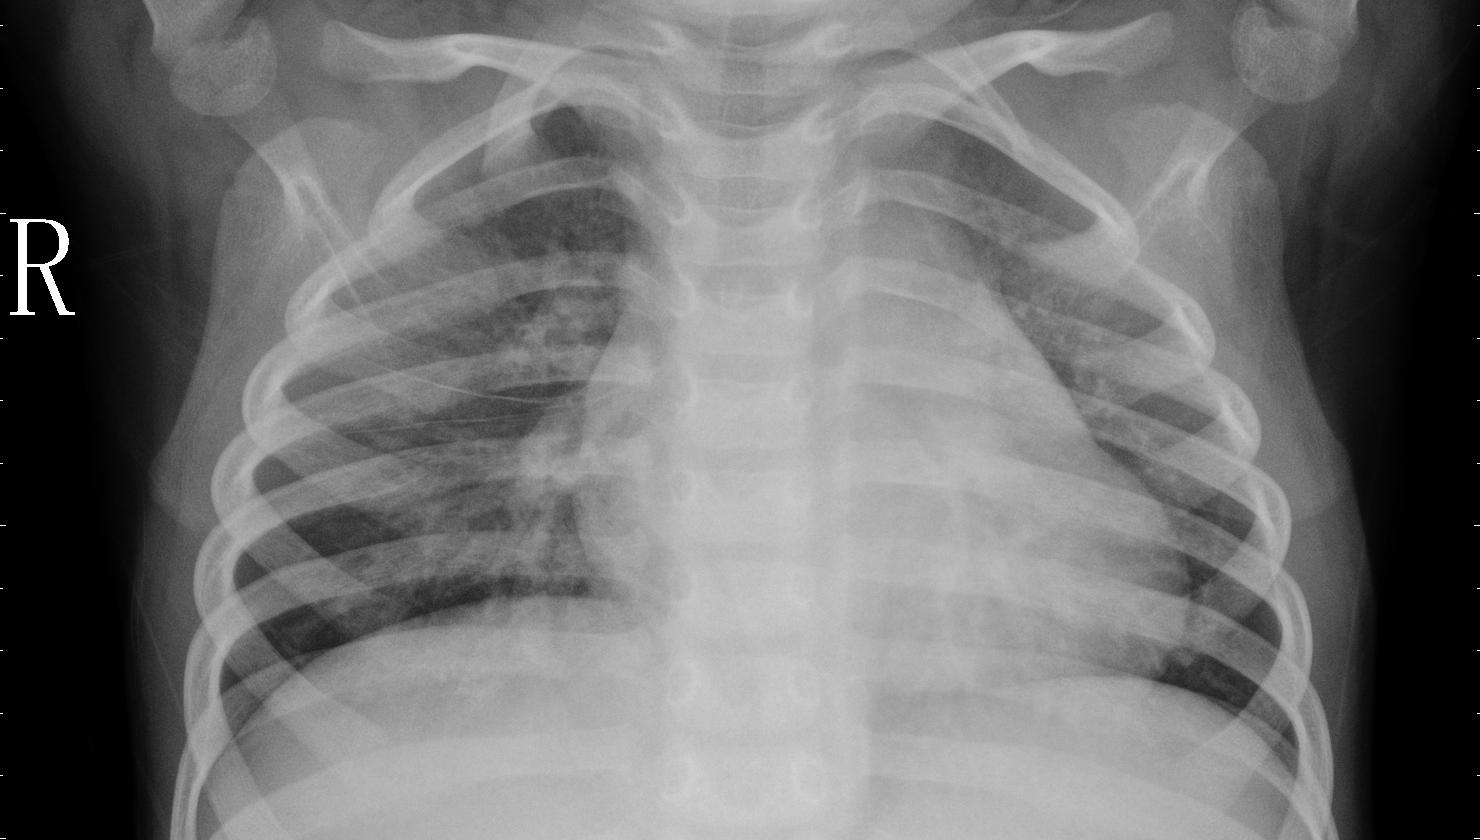
Diagnosis: PNEUMONIA